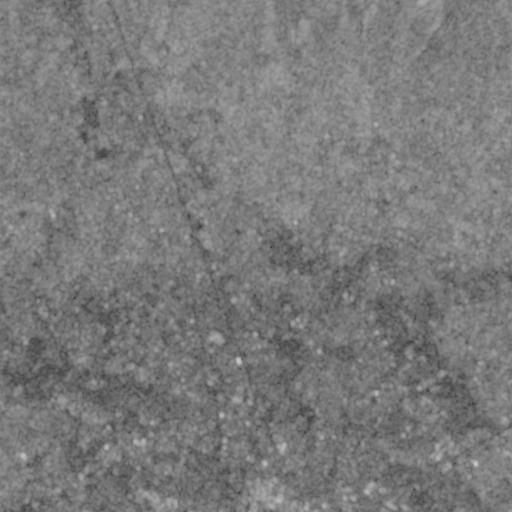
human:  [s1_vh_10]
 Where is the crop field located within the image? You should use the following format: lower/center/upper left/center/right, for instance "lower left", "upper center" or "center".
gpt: The crop field is located in the center left of the image.
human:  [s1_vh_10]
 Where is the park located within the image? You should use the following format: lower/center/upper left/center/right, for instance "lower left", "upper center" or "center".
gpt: The park is located in the lower right of the image.
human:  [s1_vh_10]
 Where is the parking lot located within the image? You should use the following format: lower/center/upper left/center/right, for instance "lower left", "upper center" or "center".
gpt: The parking lot is located in the lower right of the image.
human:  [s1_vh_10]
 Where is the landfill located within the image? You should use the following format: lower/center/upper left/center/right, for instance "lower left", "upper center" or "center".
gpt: There is no landfill in the image.

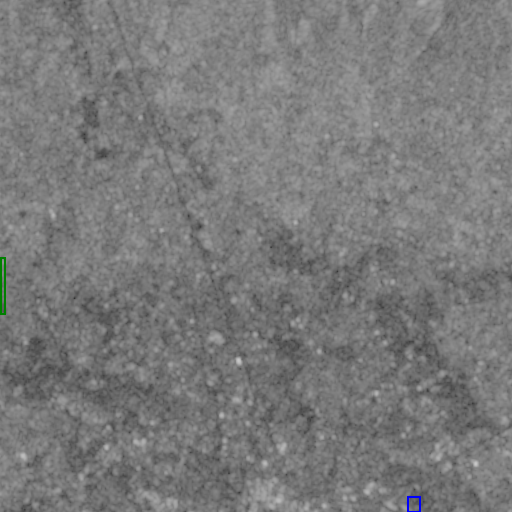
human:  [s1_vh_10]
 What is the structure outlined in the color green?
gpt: The structure outlined in green is a crop field.
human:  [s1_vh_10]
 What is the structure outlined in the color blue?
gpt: The structure outlined in blue is a parking lot.
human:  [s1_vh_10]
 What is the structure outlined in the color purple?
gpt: There is no purple outline.